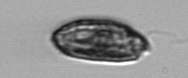
Label: Katodinium_or_Torodinium